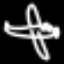
Label: airplane